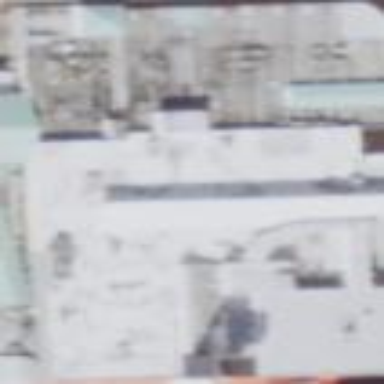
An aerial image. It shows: Retail building that houses department store.